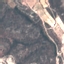
Land use / land cover: HerbaceousVegetation